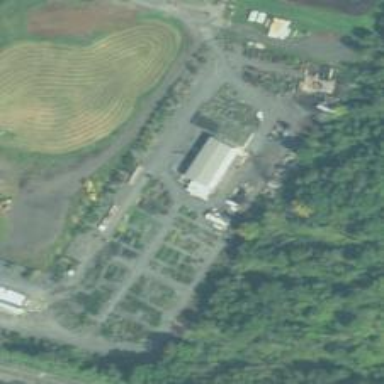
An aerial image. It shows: Area dedicated to greenhouse horticulture.